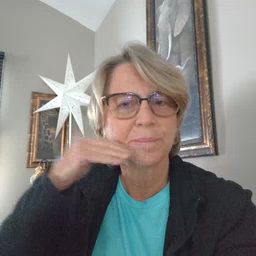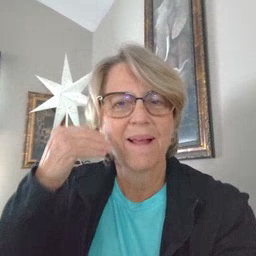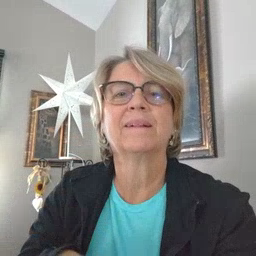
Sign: smile